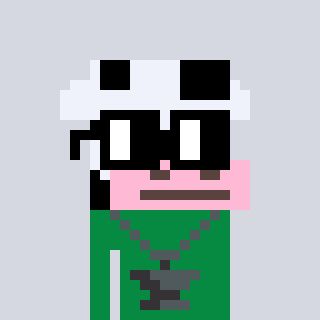
a pixel art character with square black glasses, a cow-shaped head and a green-colored body on a cool background